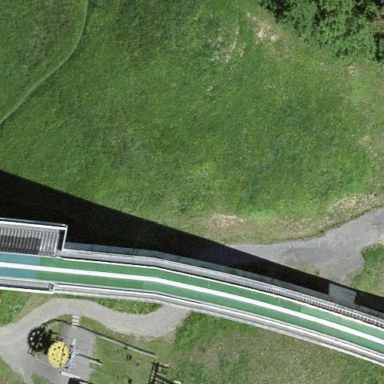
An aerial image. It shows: Building used for ski jumping.